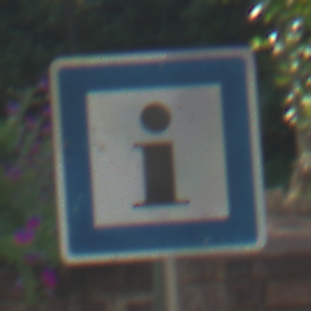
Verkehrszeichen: Informationsstelle
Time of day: MorningAfternoon
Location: Outdoor (Urban)
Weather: PartlyCloudy
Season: NotSpecified
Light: Natural